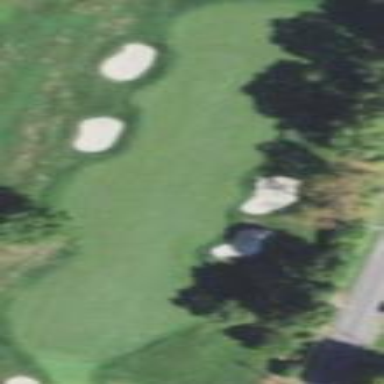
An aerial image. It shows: Golf fairway surrounded by grass.